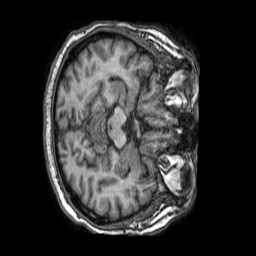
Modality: T1w
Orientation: axial
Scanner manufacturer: philips
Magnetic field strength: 1.5 T
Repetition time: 0.007015 s
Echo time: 0.00317 s